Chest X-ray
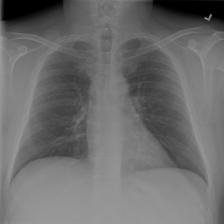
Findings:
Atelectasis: negative
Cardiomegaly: negative
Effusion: negative
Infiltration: negative
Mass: negative
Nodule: negative
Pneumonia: negative
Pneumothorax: negative
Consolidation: negative
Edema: negative
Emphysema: negative
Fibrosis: negative
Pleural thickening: negative
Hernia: negative